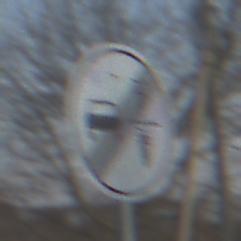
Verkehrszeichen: EndeVerbotUeberholenEinspurigeFahrzeuge
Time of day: SunriseSunset
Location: Outdoor (Suburban)
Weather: PartlyCloudy
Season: Winter
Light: Natural